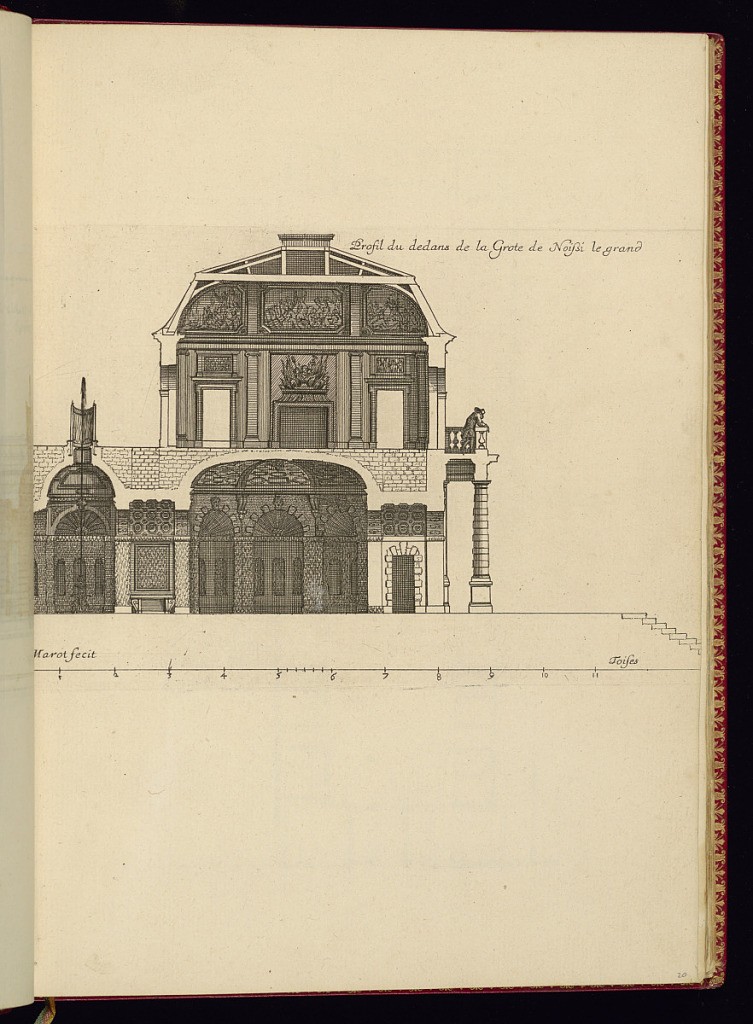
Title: Profil du dedans de la Grote de Noisi le grand
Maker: Jean Marot, French, 1619 - 1679
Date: ca.1635–ca.1660
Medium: Etching on laid paper
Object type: Print
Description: Architectural section of the interior of a Grotto in a large building with a domed second story, the lower-level features arches, grotto-pattern on the walls, coffered ceilings, rustication, and niches. A fountain to the left with a hole in the domed ceiling to allow the jet of water through. The upper level features a fireplace, paneling, outdoor balustrade over a portico with a figure standing outside. A scale below. The plate is titled and signed.